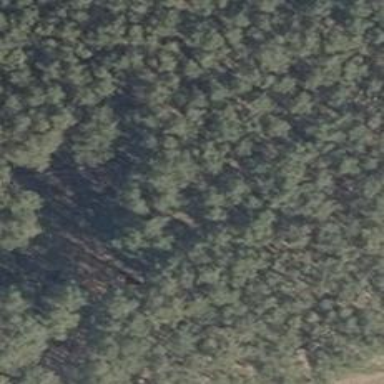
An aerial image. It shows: Forest area.